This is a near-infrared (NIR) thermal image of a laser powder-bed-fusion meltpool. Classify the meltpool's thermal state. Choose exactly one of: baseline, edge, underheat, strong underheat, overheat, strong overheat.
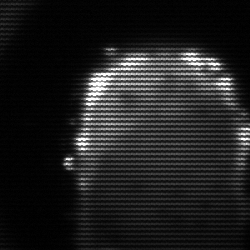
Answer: baseline